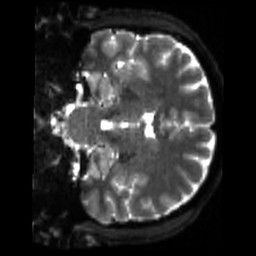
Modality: sbref
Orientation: coronal
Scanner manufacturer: siemens
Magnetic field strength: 3 T
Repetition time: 4 s
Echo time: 0.0594 s